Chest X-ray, PA view. Patient: 80 years old, sex M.
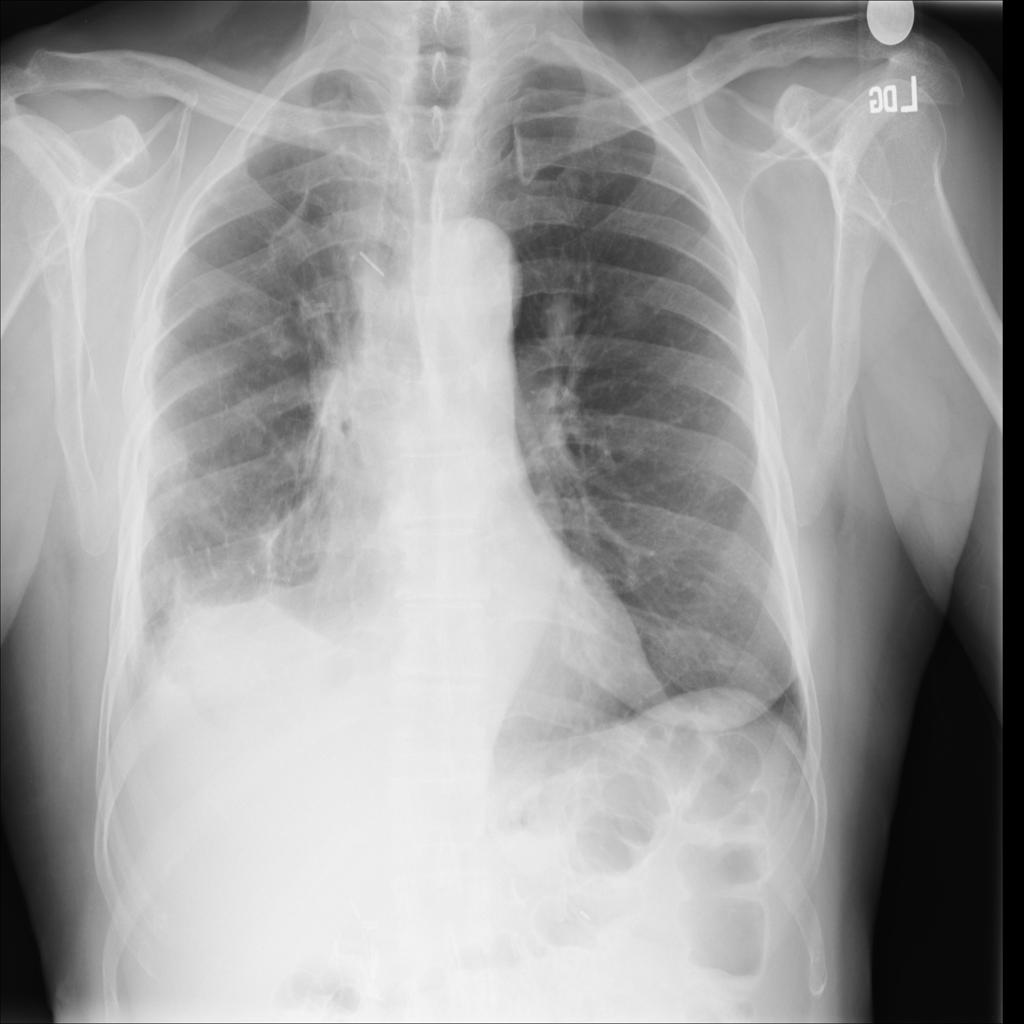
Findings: Nodule